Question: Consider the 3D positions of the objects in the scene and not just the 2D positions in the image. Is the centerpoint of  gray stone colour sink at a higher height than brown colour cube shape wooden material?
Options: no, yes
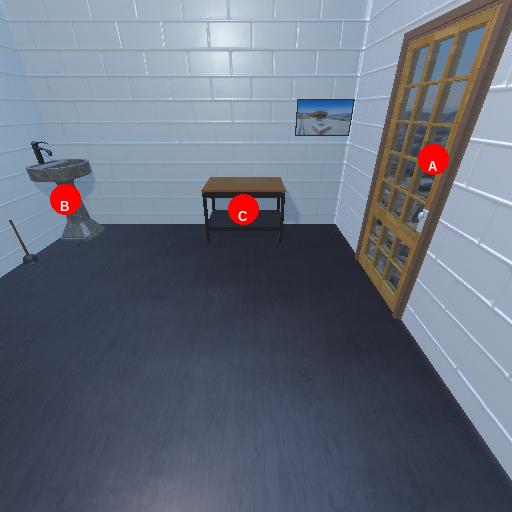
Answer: no